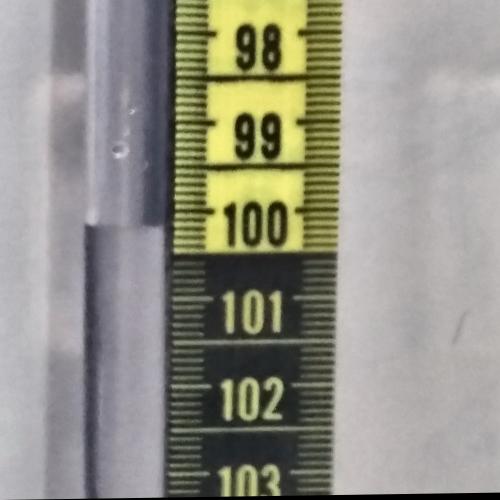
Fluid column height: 100.2 cm